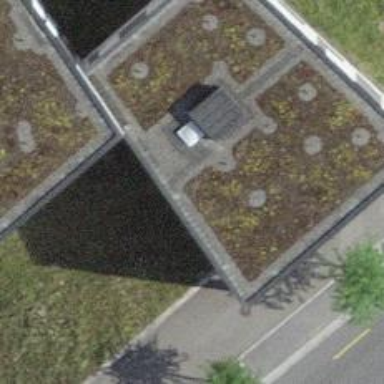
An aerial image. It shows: Library.